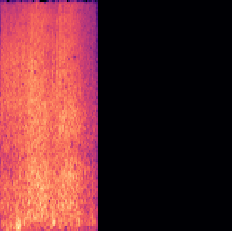
Sound class: Sea waves